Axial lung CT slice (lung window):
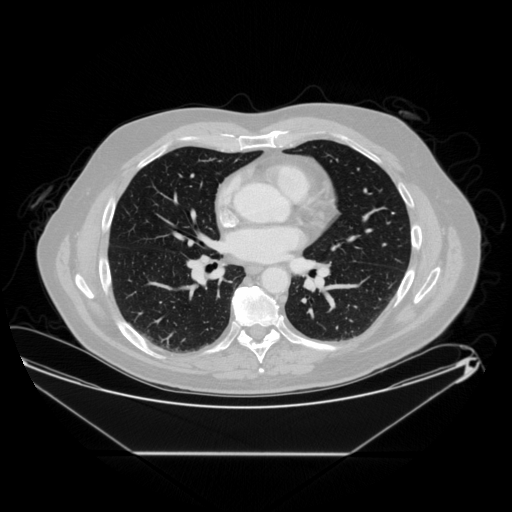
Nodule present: no